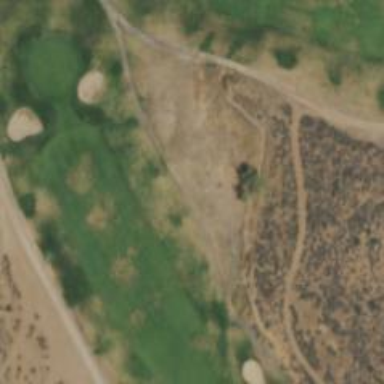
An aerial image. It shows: Service road designated as golf cart path.